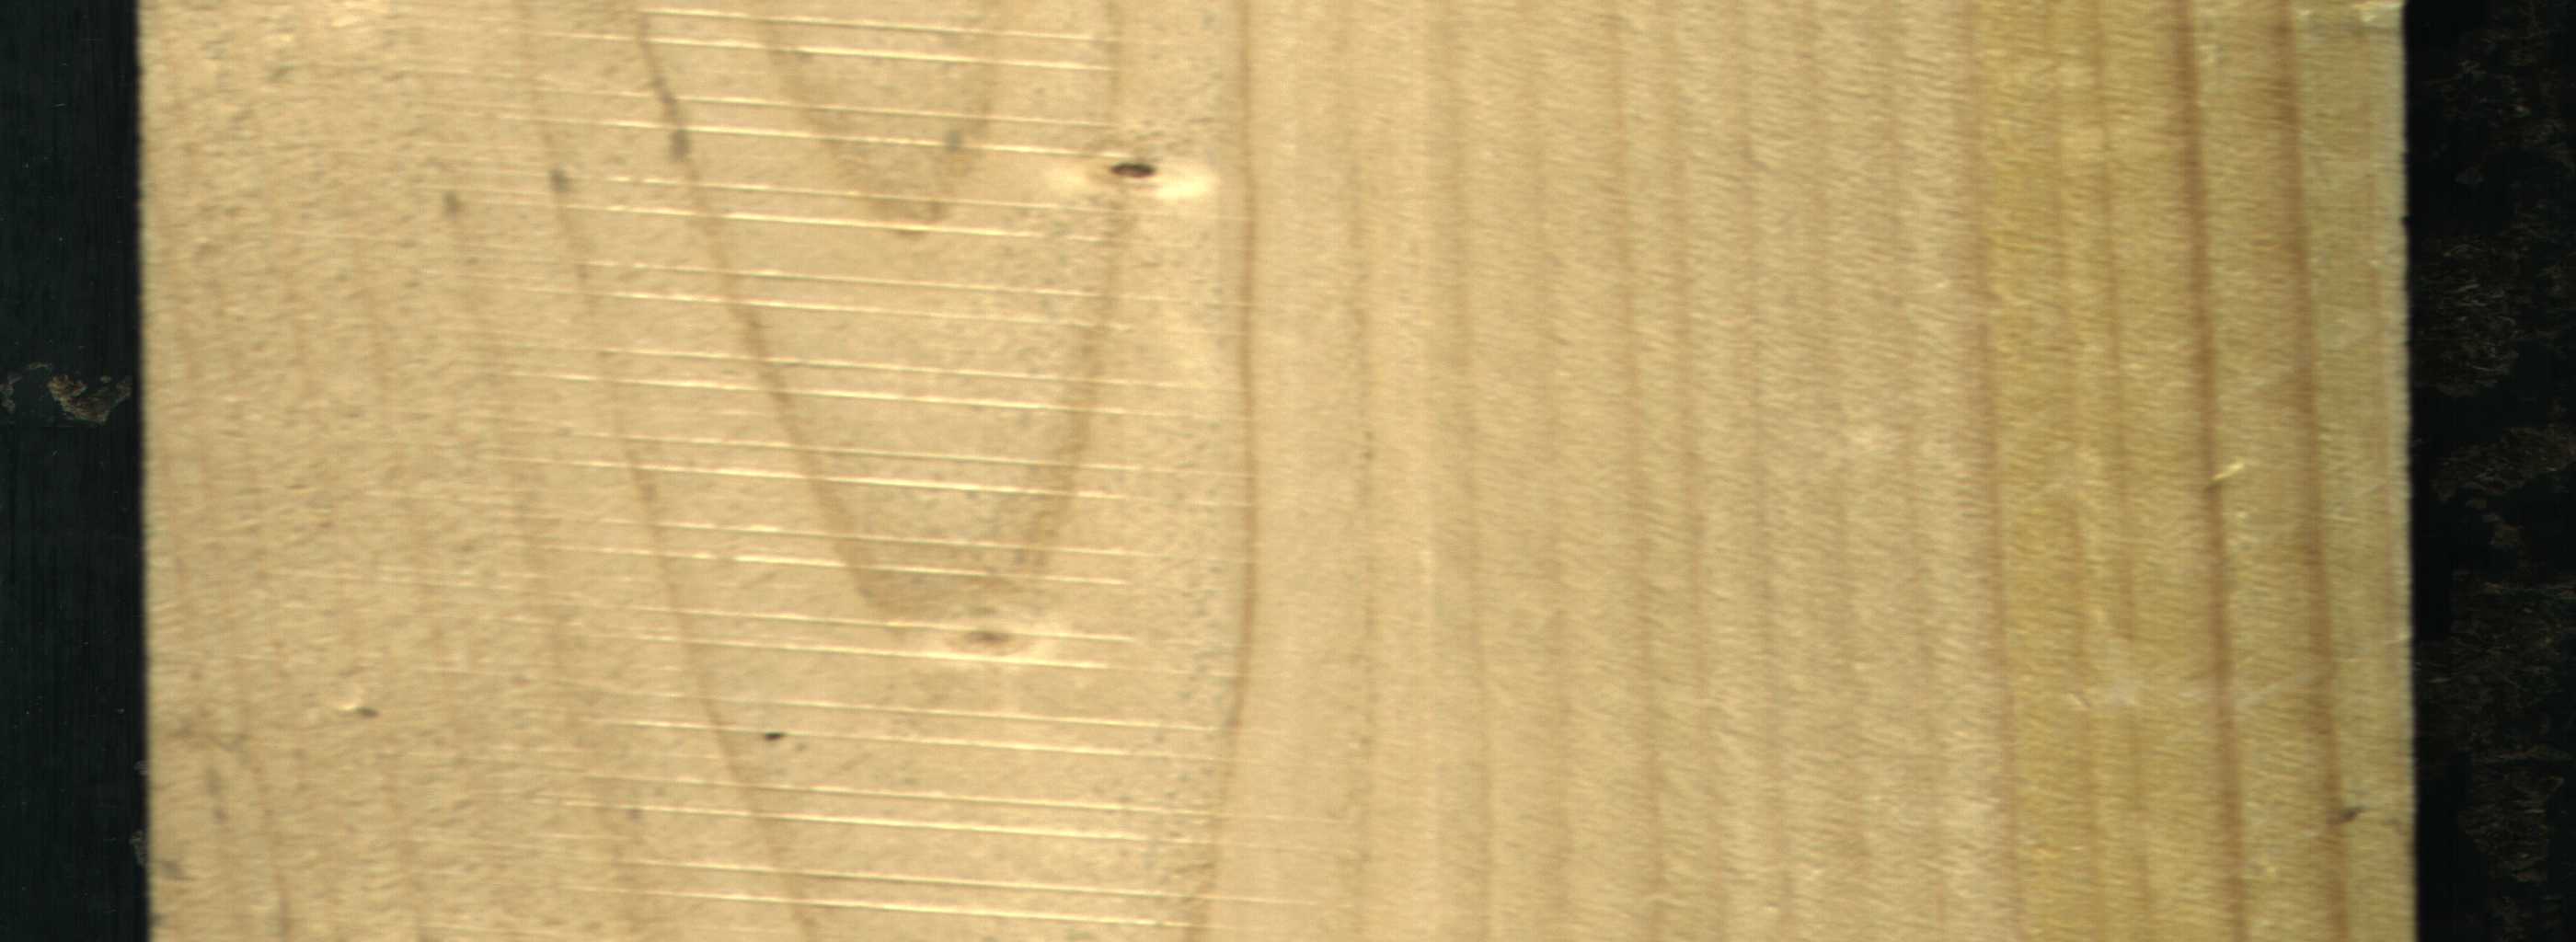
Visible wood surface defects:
Live_Knot